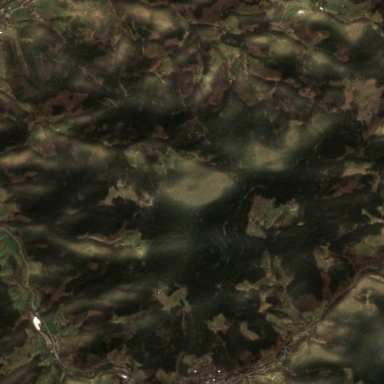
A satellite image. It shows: Forest.